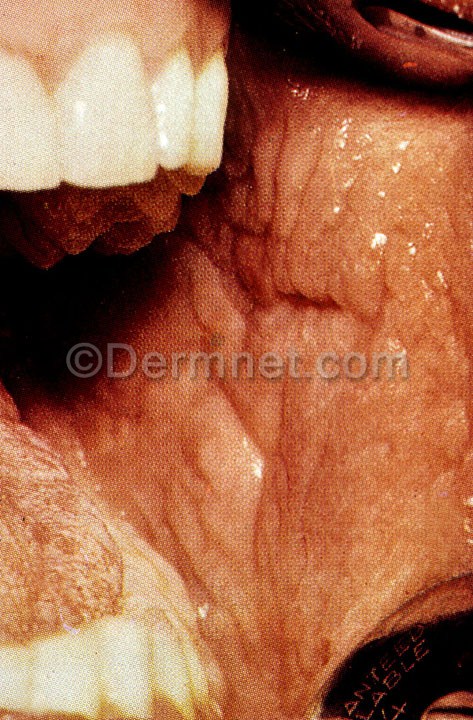
Disease: Systemic Disease